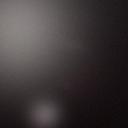
Screen state: off